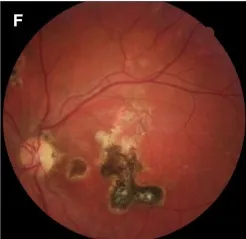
Patient 3. (C-F) At 12 and 36 months, the lesions look older, healing pigmented but more numerous and widespread.
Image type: ophthalmic_imaging (oct)